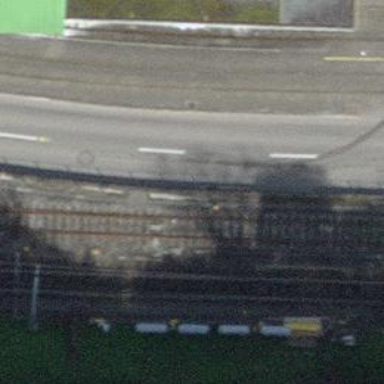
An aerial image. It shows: Railway switch.